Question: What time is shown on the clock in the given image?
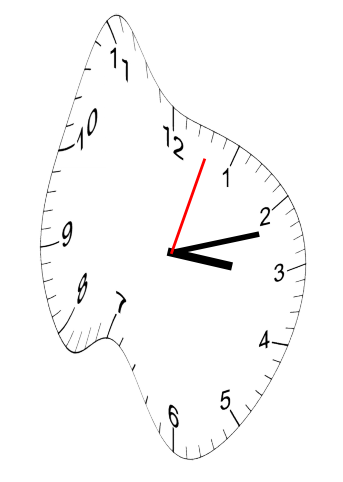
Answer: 03:12:03